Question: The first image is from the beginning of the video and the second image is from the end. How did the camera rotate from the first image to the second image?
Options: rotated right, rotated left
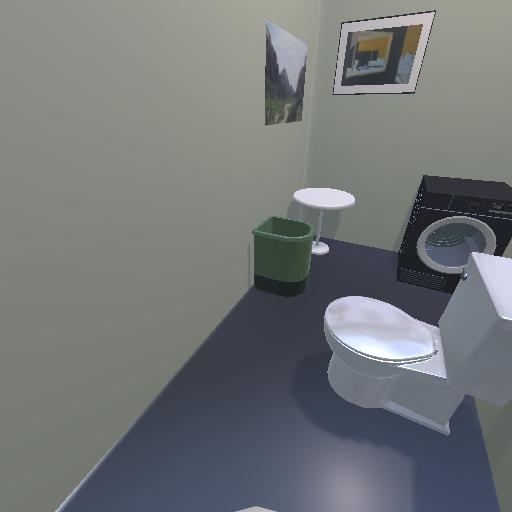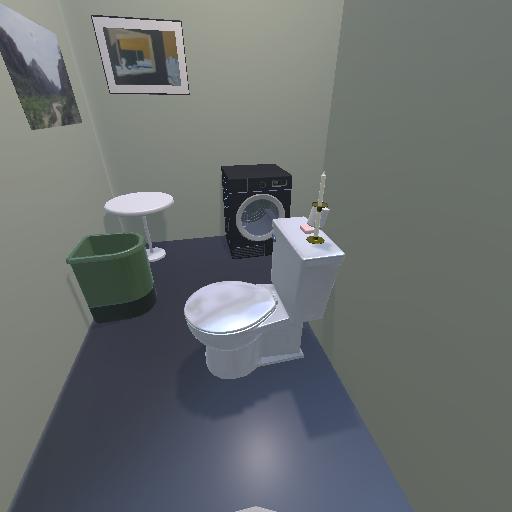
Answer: rotated right